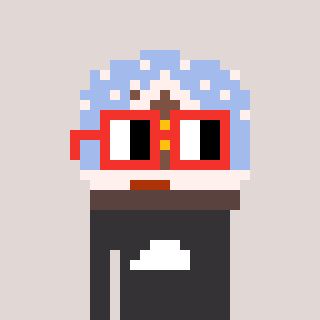
a pixel art character with square red glasses, a snow globe-shaped head and a grayscale-colored body on a warm background